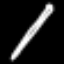
Label: pencil